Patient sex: F
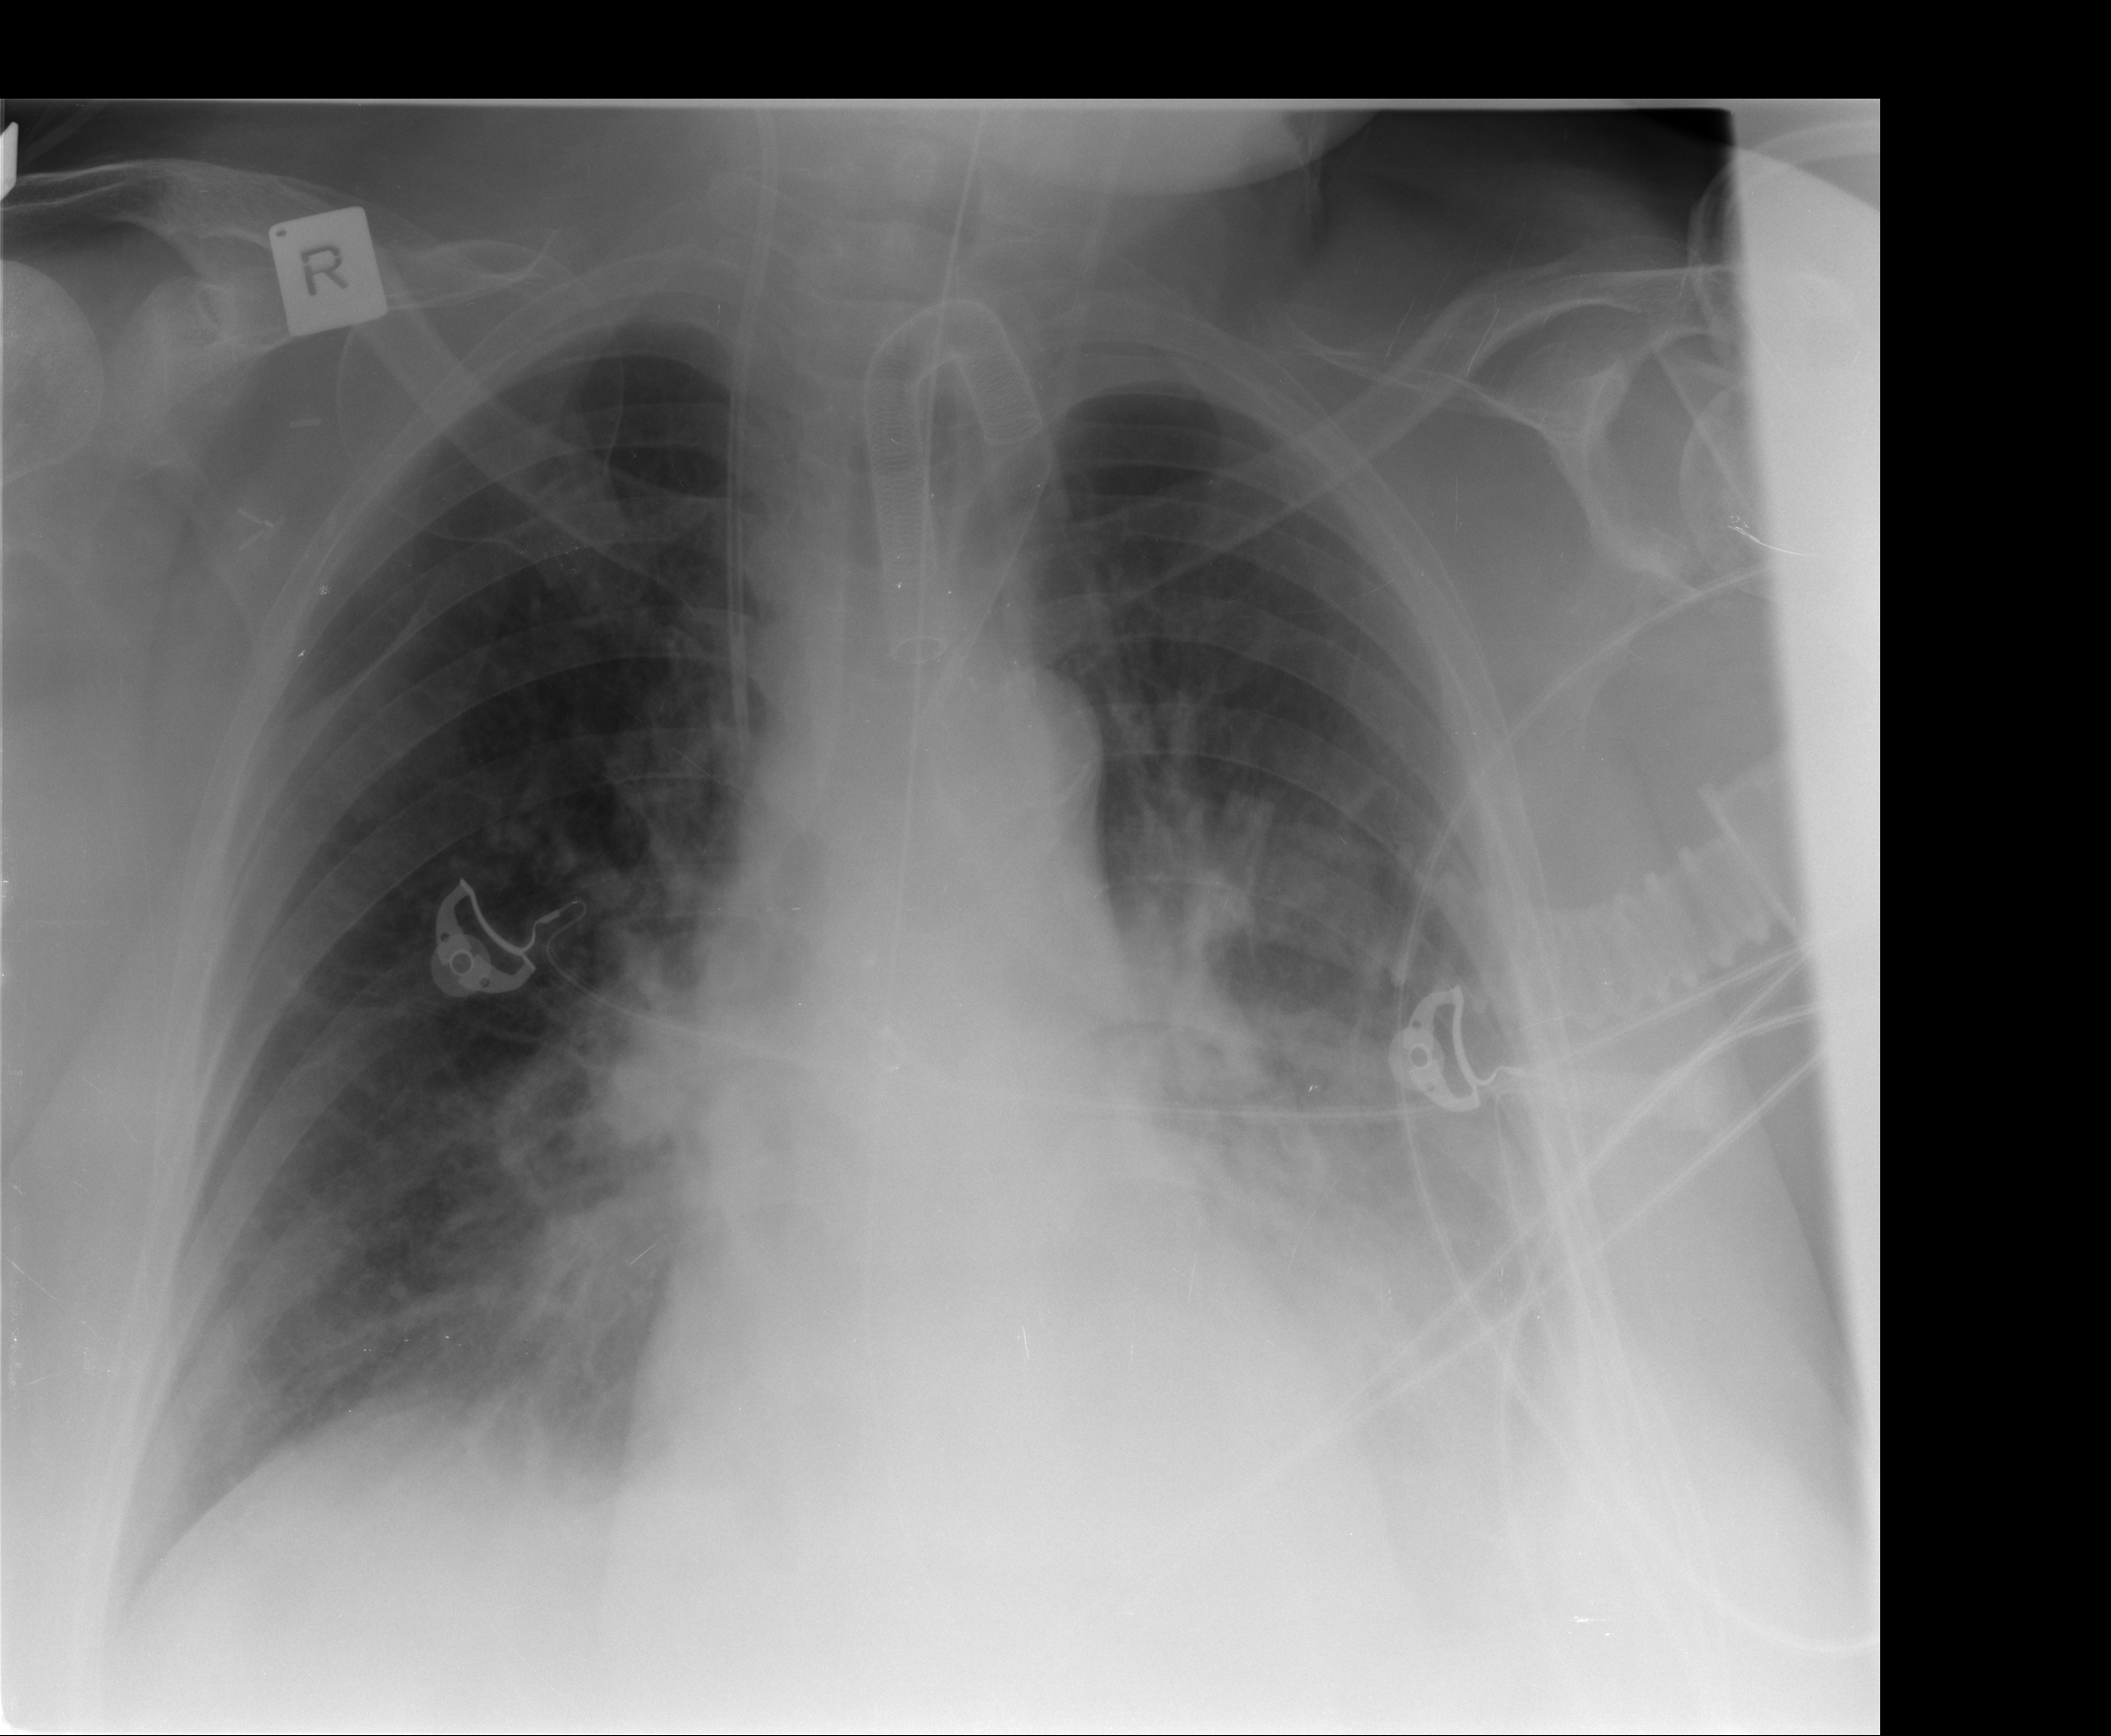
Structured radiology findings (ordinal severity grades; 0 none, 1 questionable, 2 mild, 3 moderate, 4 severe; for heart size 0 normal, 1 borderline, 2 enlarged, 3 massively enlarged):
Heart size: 0
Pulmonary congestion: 2
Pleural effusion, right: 1
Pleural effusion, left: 2
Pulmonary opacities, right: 1
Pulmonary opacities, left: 2
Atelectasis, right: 2
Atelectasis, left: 2